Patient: sex M, age 48
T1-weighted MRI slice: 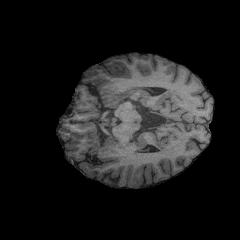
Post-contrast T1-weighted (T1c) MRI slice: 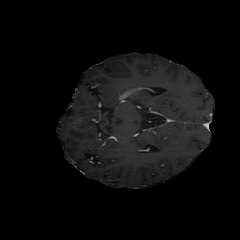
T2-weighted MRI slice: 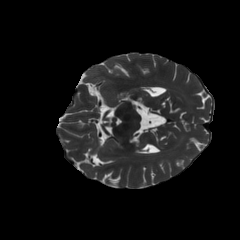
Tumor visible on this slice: no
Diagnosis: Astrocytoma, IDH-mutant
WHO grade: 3